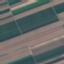
Label: AnnualCrop